Current action and preconditions to check: path_clear

Your task: For each precondition in the list above, predict whether it will hold at this action.

Consider the current scene as observed from the mobile robot's camera, and analyze the predicted future states of all dynamic agents (e.g., people, animals, vehicles, or any moving entities) within the NEXT SECOND.

IMPORTANT: Only answer "very likely" if you are absolutely certain—based on strong, clear evidence—that a dynamic agent will violate the precondition in the predicted future state. Do NOT answer "very likely" for unlikely, ambiguous, or low-probability risks.

Ask yourself for each precondition: Is there a high probability, with clear and convincing evidence, that the predicted future states of any dynamic agent will interfere with the predicted future state of the currently executing action within the NEXT SECOND, causing that precondition to fail?

Assess the risk level based on these predictions. Use "likely" or "very likely" if motions create a clear risk of interference.

Use "neutral" or "improbable" if agents are nearby but their predicted paths are clearly diverging or non-conflicting.

Failure Risk Categories: "very improbable", "improbable", "neutral", "likely", "very likely"

Answer Format: Output ONLY the probability_of_failure value from these categories: "very improbable", "improbable", "neutral", "likely", "very likely"

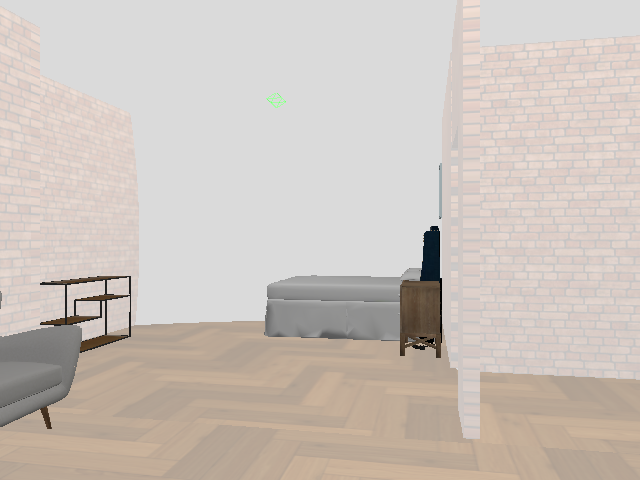

Answer: very improbable